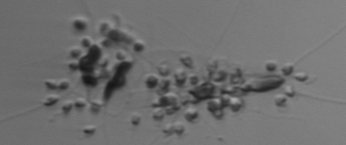
Label: Chaetoceros_didymus_TAG_external_flagellate